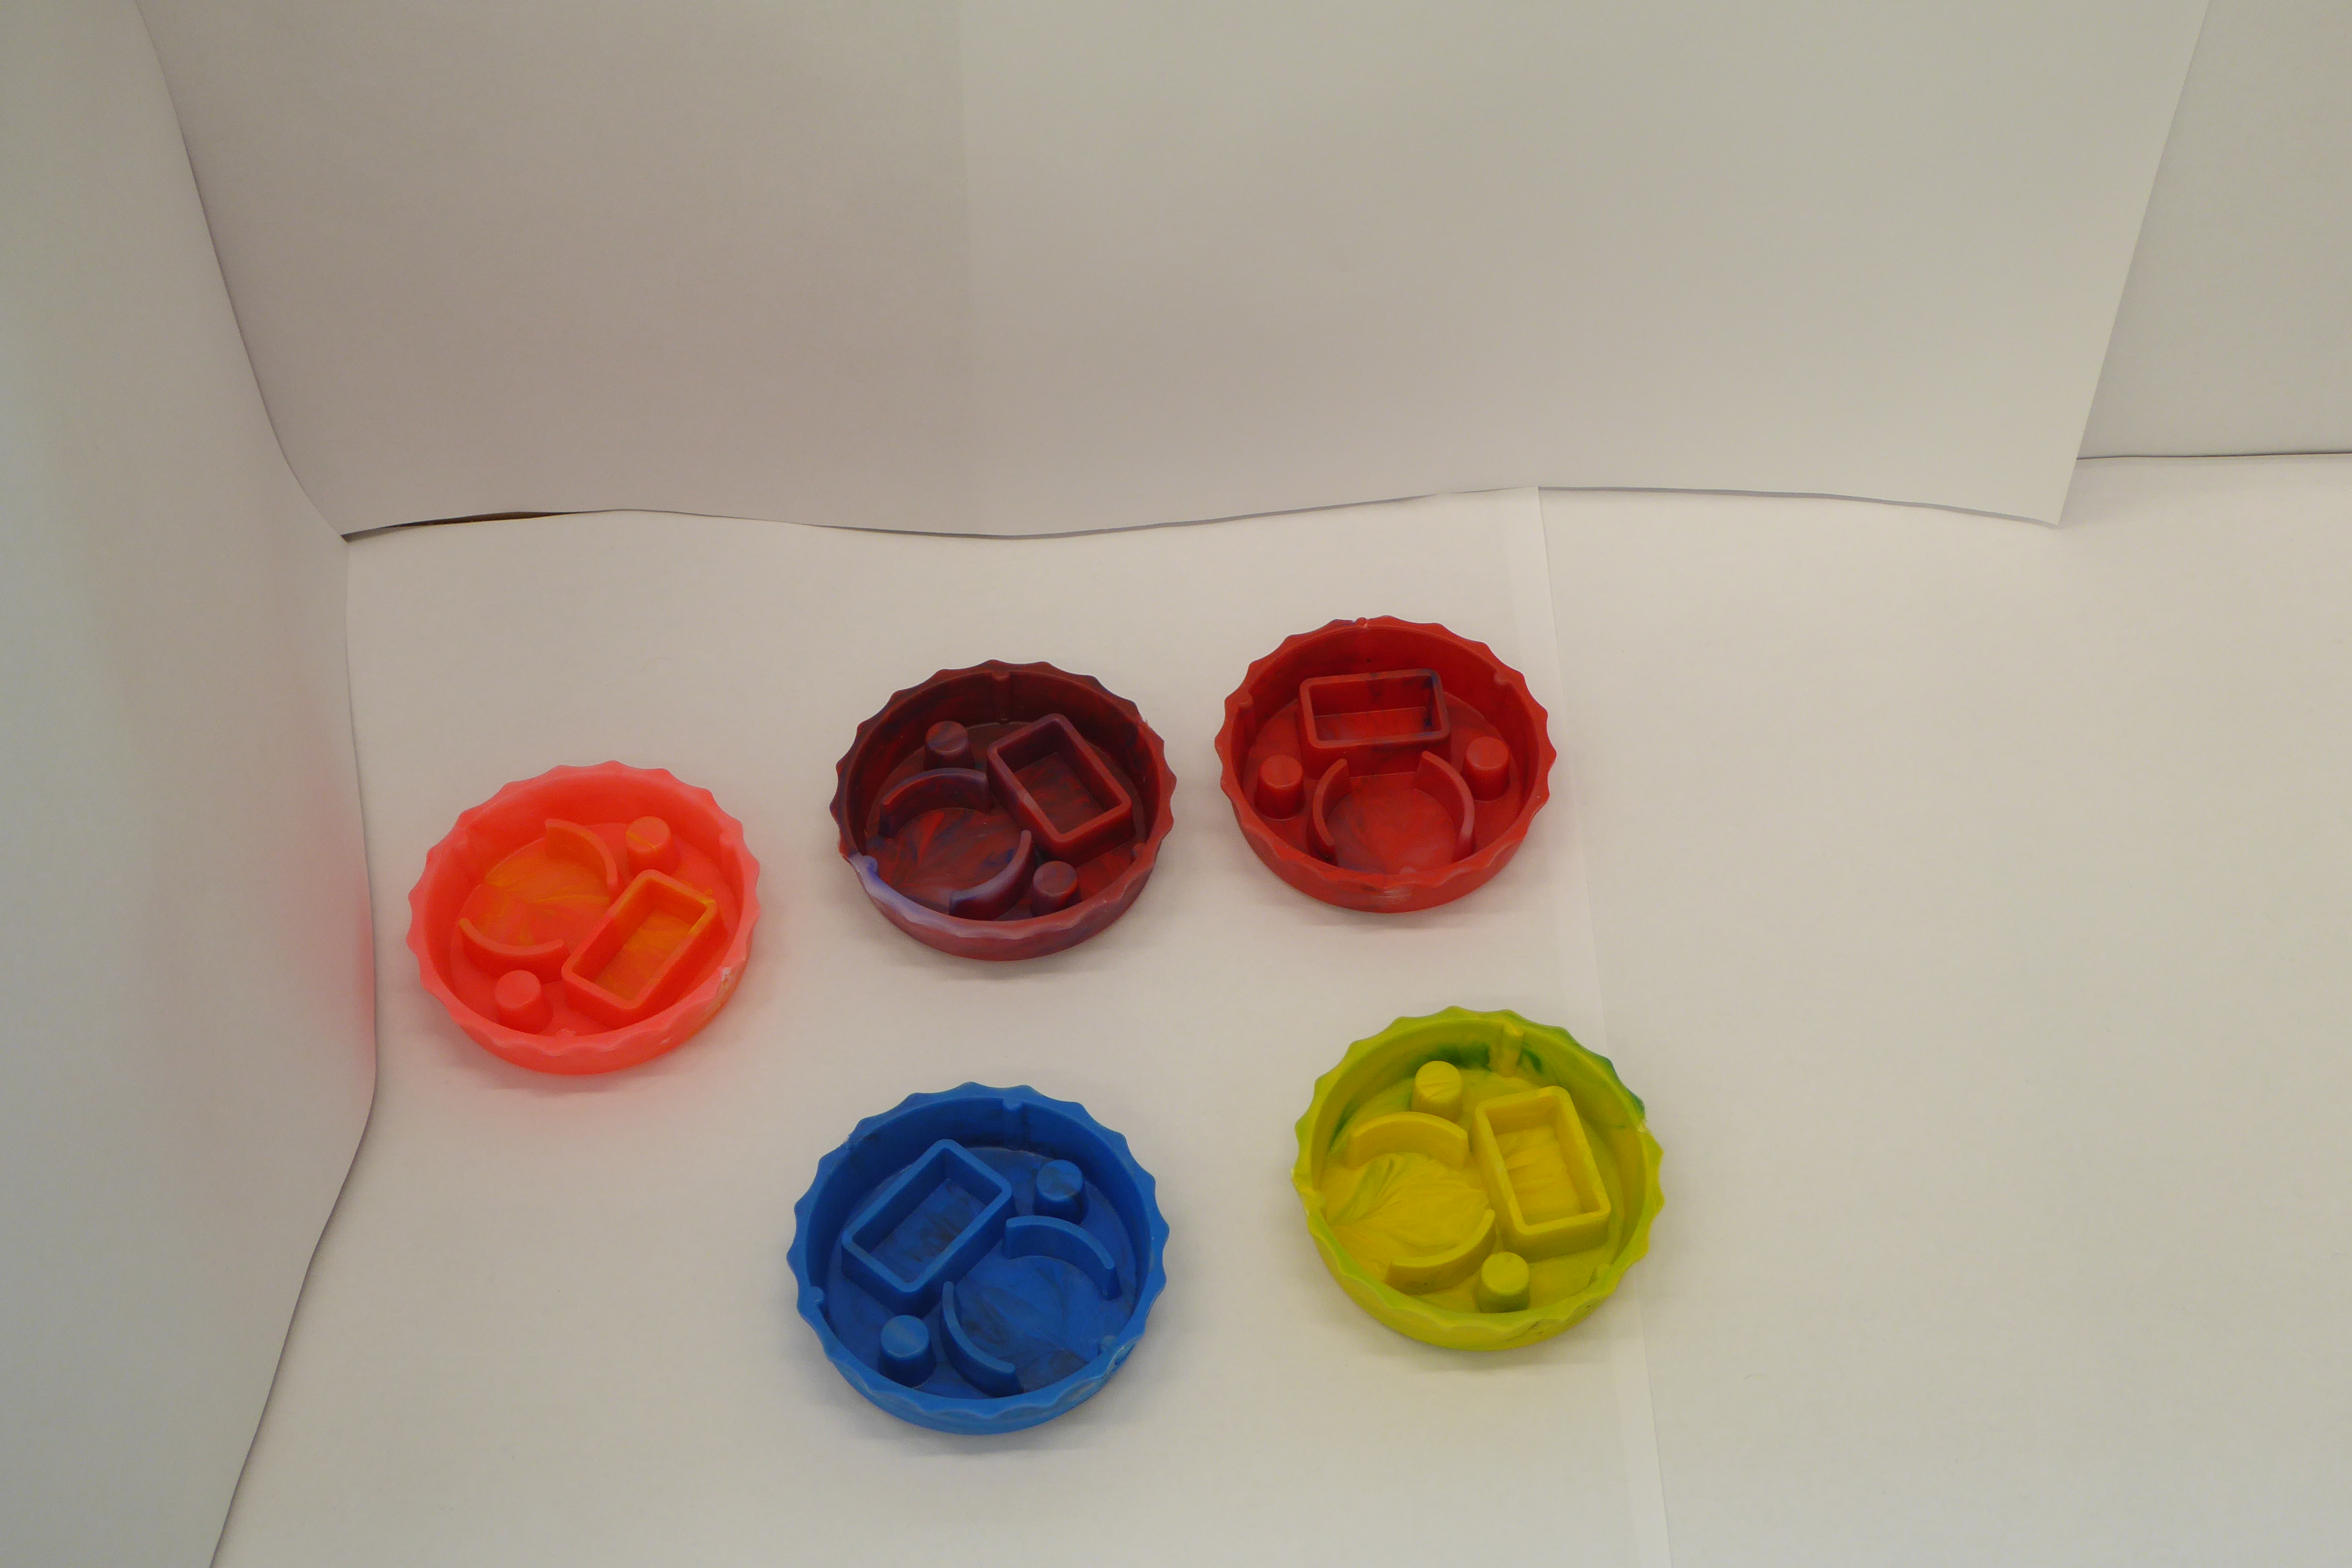
Label: Bottle Opener - Cover